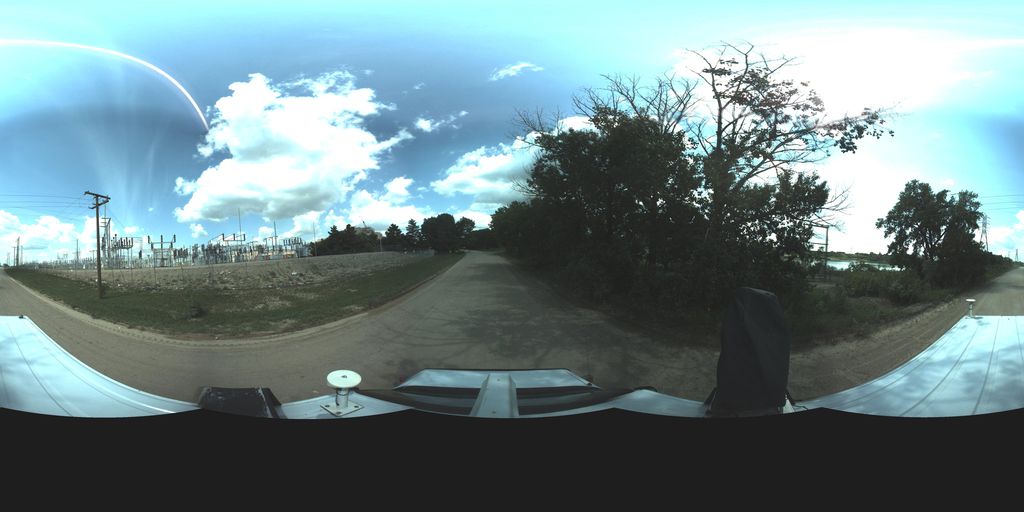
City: saskatoon